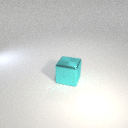
large cyan metal cube